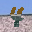
Label: 4